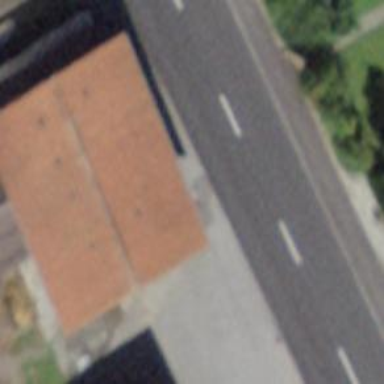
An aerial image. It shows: Rural barn.